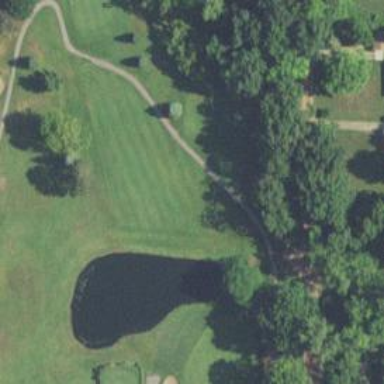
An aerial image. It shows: Golf fairway surrounded by grass.